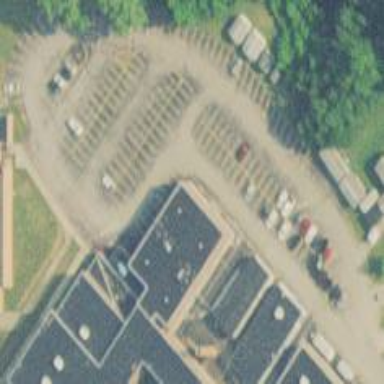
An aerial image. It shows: Parking area with asphalt surface.